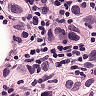
Metastatic tissue present: yes